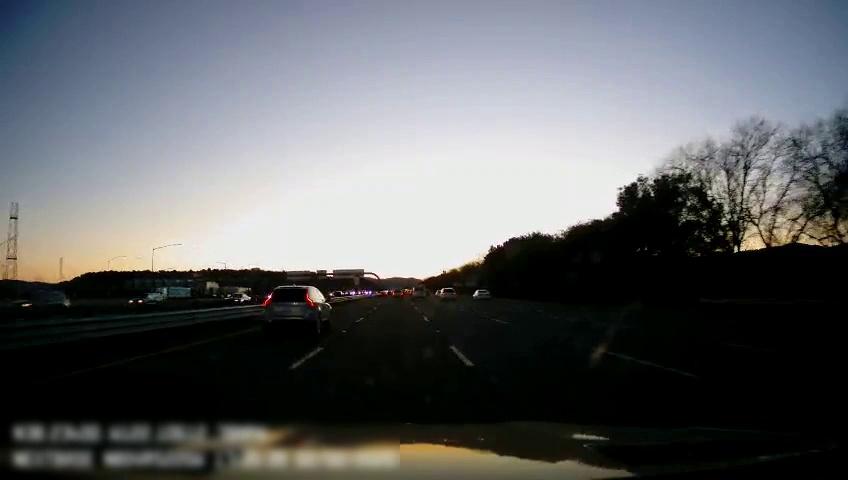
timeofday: Dusk/Dawn/Twilight
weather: Sunny
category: Drivable Space
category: Vehicles | Other LV
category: Vehicles | SUV
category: Vehicles | Car
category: Vehicles | Car
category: Vehicles | Car
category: Vehicles | SUV
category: Vehicles | Car
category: Vehicles | Van
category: Vehicles | SUV
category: Lanes | Alternate Lane
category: Lanes | Current Lane
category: Lanes | Current Lane
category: Lanes | Alternate Lane
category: Lanes | Alternate Lane